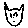
Label: cat